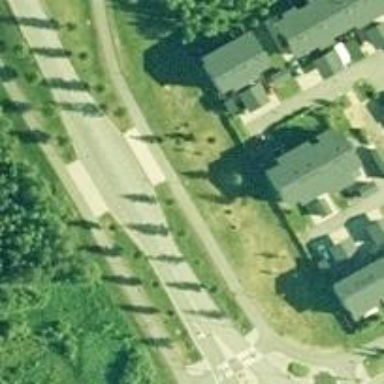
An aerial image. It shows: Asphalt cycleway.